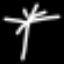
Label: palm tree